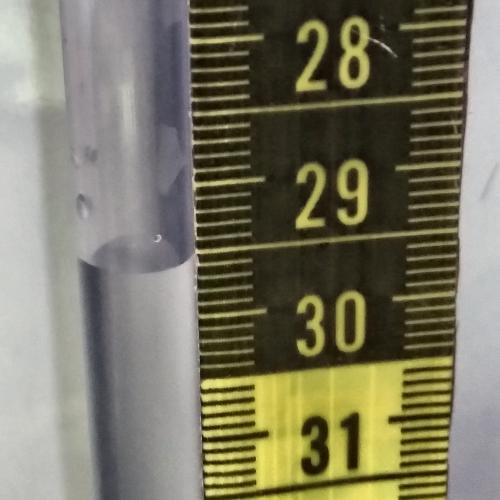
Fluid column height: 29.6 cm